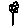
Label: flower